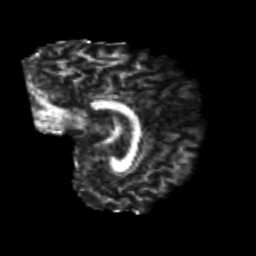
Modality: FA
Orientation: sagittal
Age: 21
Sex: male
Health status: healthy
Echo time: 0.074 s